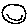
Label: smiley face